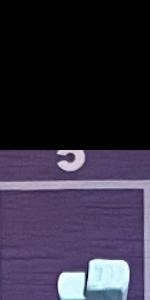
Label: Empty